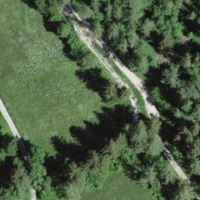
EUNIS habitat code: 44
Species observed at this site:
Veronica chamaedrys